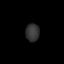
Tissue: skin
Cell type: Epithelial cells
Senescence score: 0.7195
Nuclear area (px): 243
Mean DAPI intensity: 51.305